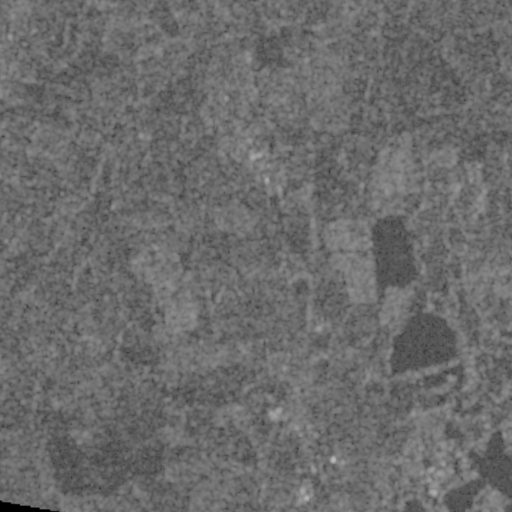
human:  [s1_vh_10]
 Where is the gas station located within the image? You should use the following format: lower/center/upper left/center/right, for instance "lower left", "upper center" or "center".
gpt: The gas station is located in the lower center of the image.
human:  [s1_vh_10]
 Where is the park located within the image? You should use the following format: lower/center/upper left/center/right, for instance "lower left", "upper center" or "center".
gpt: The park is located in the upper center of the image.
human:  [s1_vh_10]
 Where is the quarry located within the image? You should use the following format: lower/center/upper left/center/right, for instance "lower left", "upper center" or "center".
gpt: The quarry is located in the lower right of the image.
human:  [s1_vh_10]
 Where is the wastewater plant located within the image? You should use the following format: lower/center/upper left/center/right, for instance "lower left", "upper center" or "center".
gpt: The wastewater plant is located in the lower right of the image.
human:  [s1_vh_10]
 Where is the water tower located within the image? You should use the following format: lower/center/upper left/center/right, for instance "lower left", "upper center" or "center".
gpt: The water tower is located in the center of the image.
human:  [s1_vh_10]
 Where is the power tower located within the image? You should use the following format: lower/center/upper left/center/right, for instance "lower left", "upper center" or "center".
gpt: There is no power tower in the image.

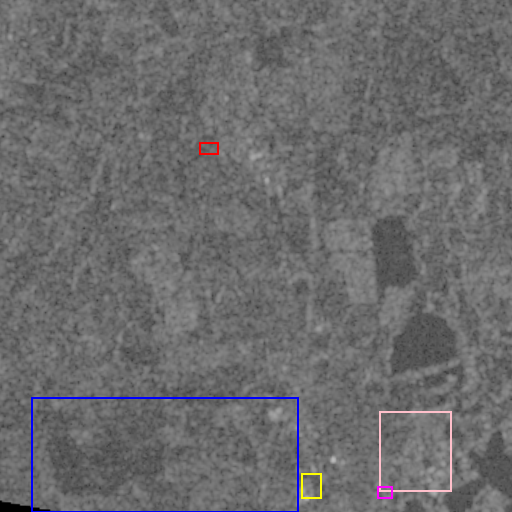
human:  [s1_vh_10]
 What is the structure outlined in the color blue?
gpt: The structure outlined in blue is a crop field.
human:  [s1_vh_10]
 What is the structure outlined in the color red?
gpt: The structure outlined in red is a park.
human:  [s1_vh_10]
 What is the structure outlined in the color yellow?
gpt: The structure outlined in yellow is a parking lot.
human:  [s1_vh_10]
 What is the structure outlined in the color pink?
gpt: The structure outlined in pink is a quarry.
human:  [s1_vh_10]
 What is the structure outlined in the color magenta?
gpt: The structure outlined in magenta is a wastewater plant.
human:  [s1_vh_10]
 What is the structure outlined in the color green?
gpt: There is no green outline.